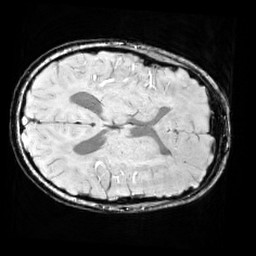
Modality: SWI
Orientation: axial
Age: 10
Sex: male
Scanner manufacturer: siemens
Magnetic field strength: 3 T
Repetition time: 0.027 s
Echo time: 0.02 s